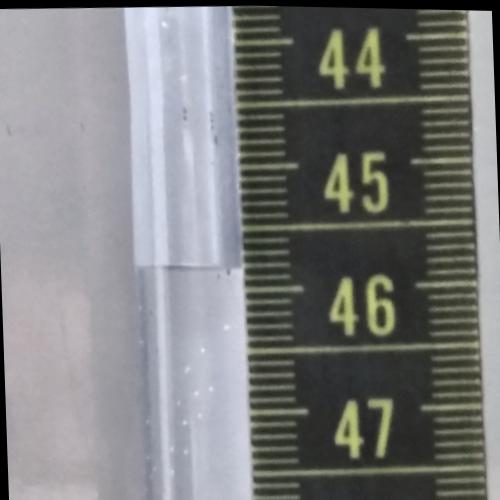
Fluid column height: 45.8 cm